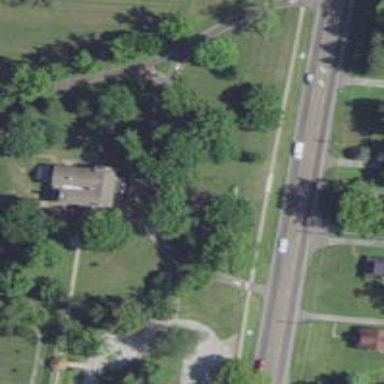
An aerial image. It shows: Driveway leading to service road.